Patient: sex M, age 69
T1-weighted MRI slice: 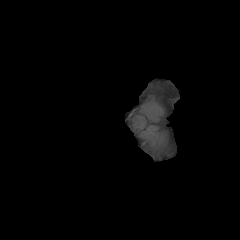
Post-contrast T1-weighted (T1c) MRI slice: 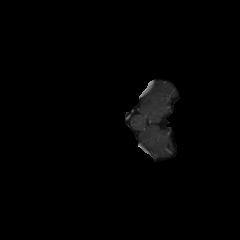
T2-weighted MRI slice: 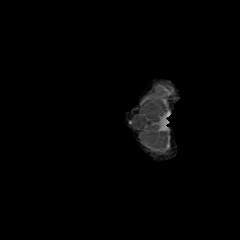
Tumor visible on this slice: no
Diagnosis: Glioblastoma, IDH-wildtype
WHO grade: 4